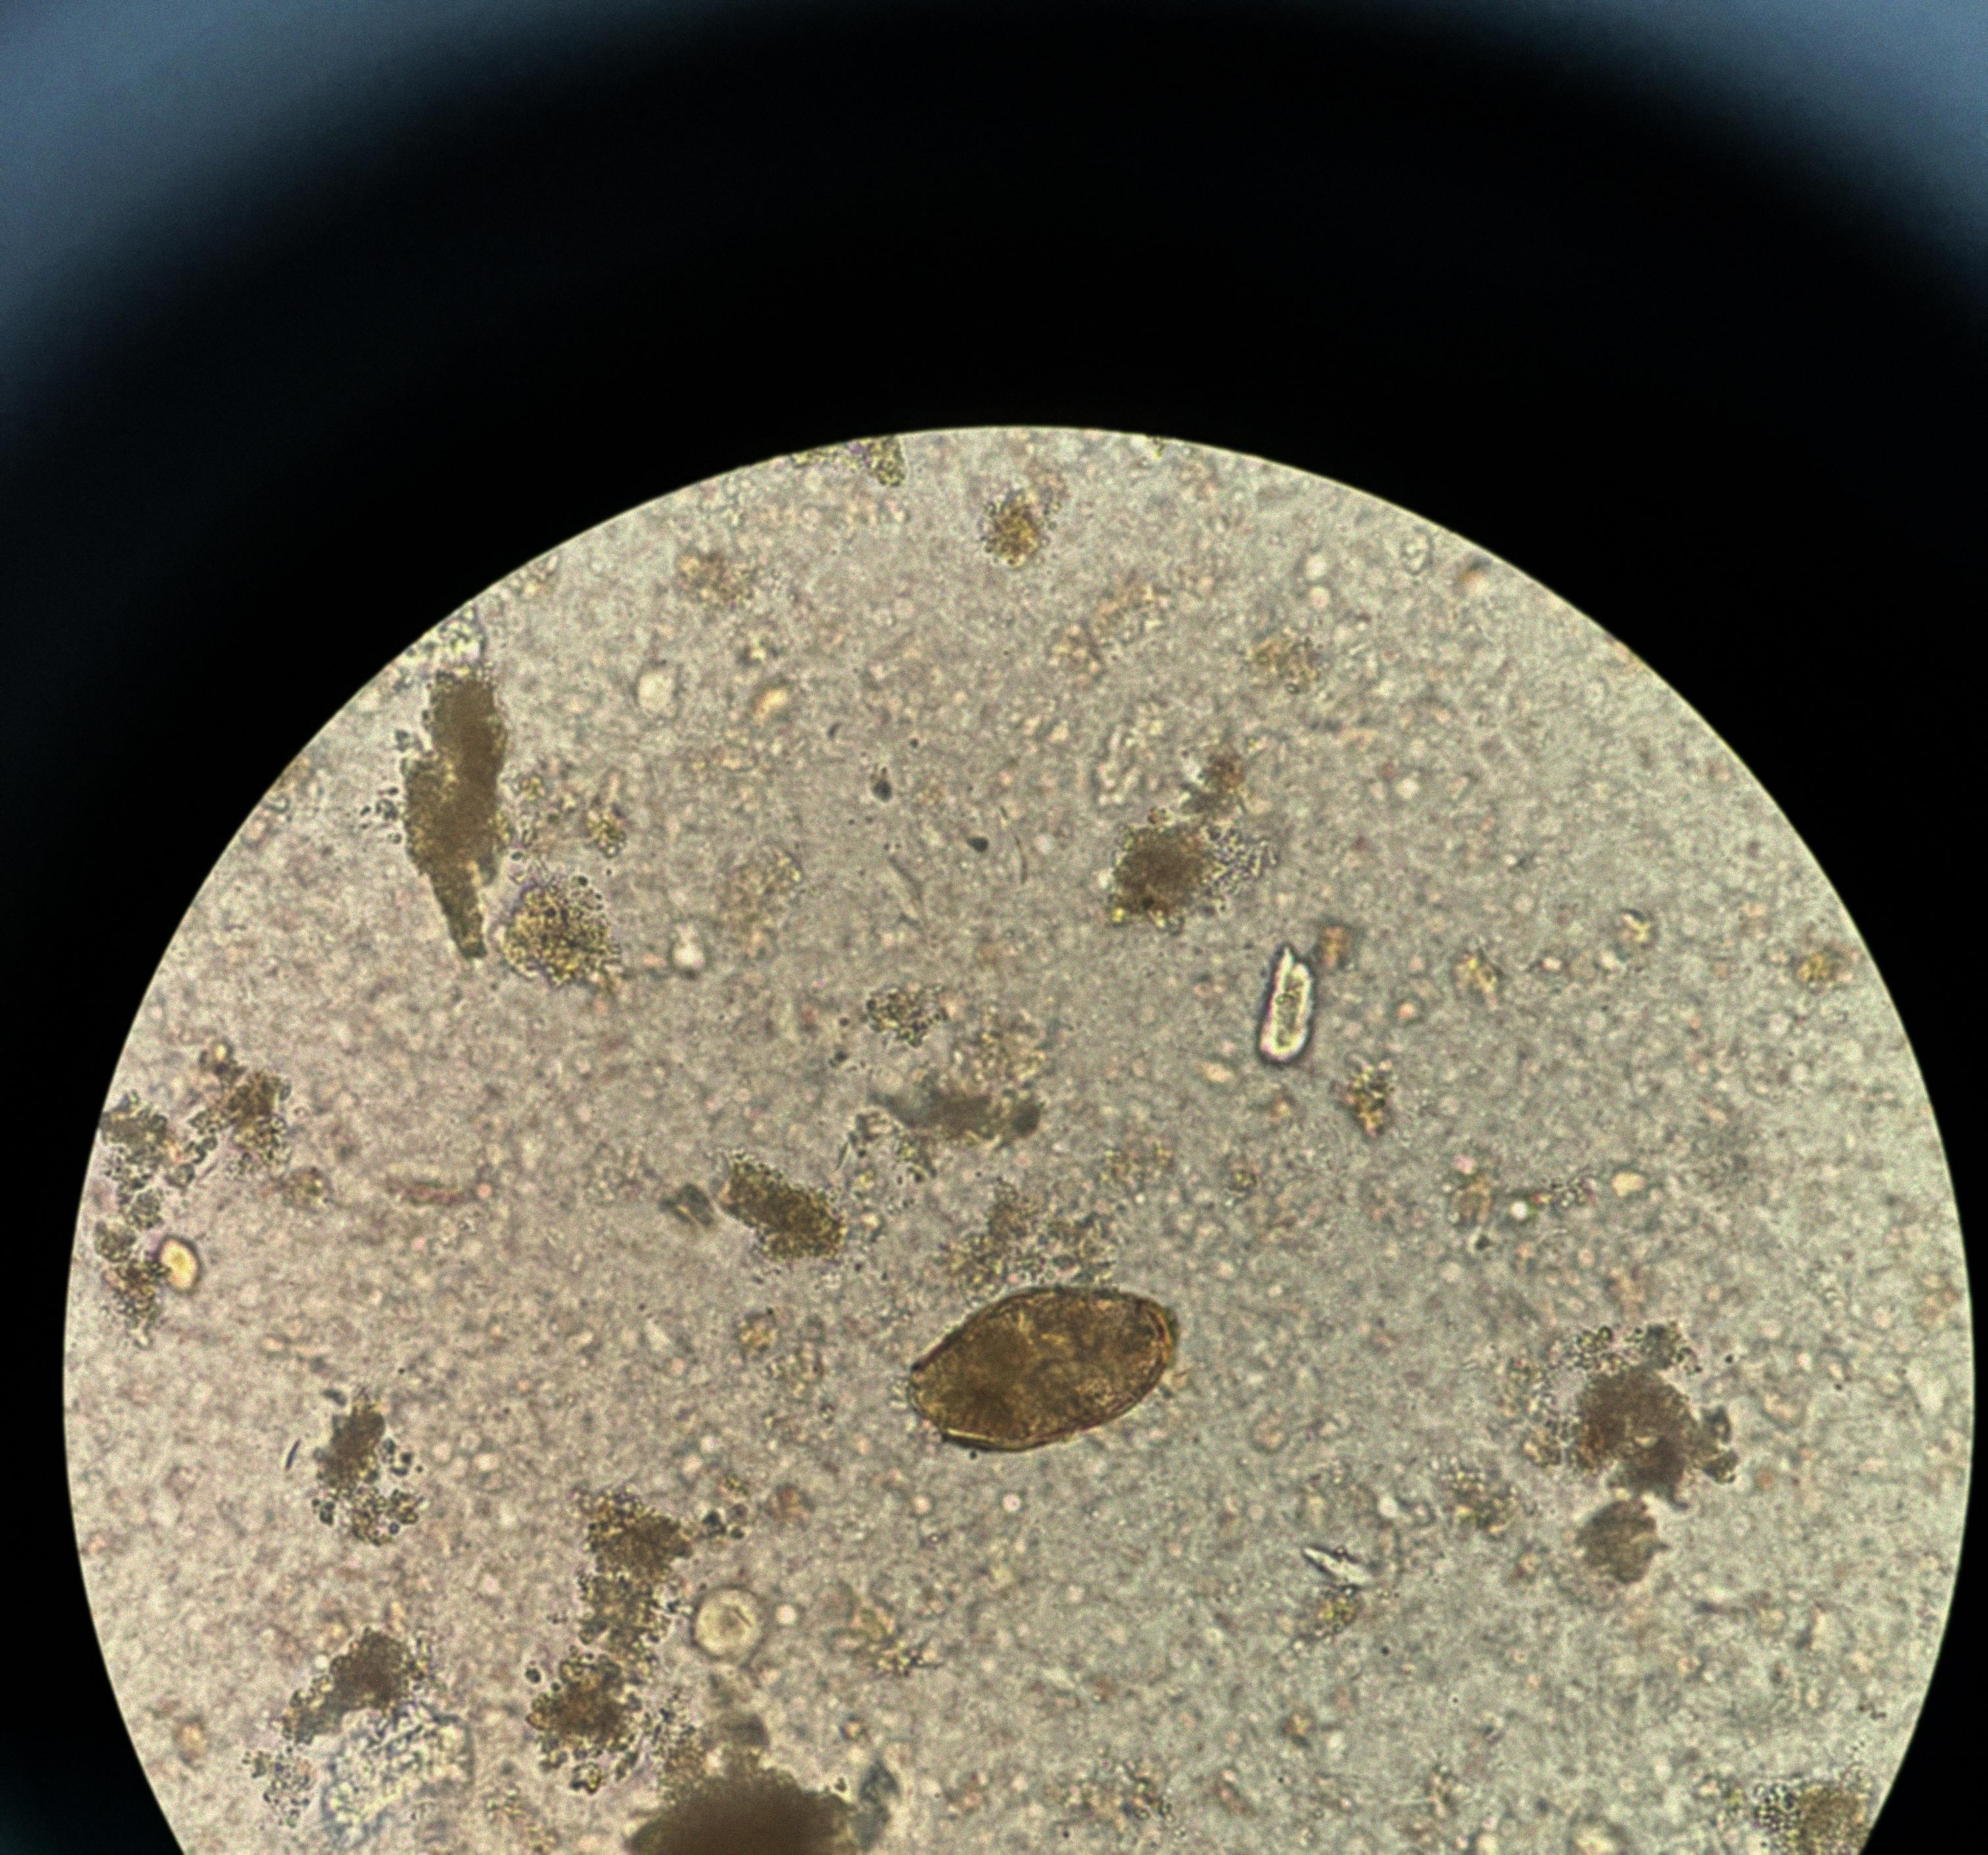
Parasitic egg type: Paragonimus spp